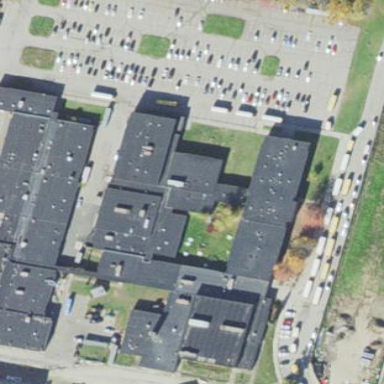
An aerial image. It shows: School building.